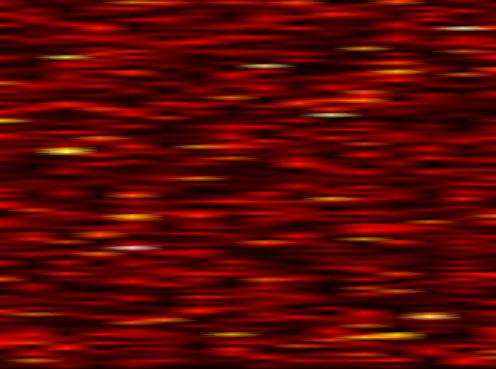
Label: OFDM